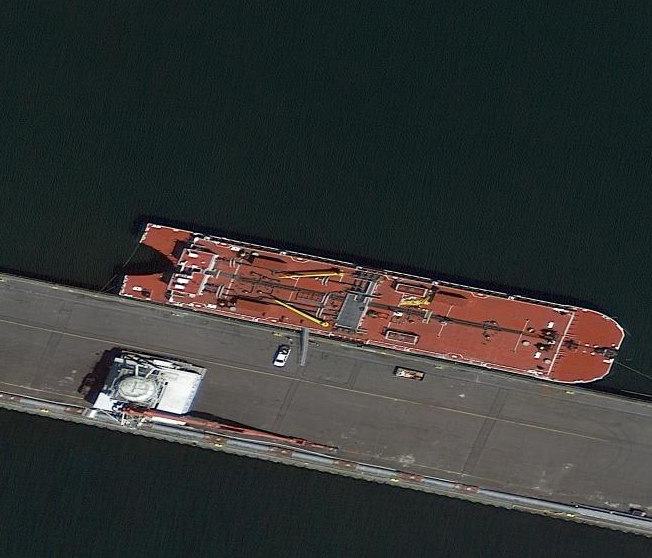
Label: Tank_ship